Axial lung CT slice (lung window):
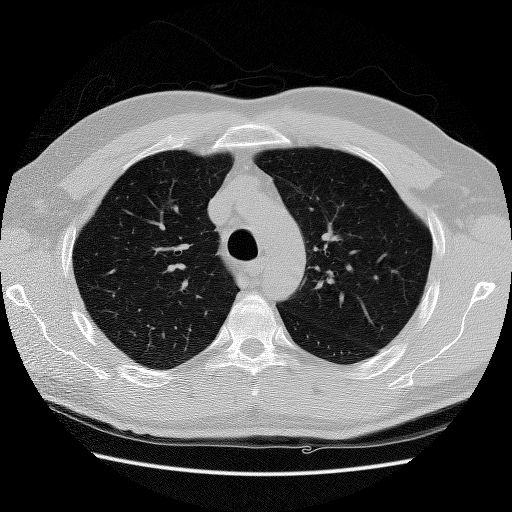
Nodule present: no